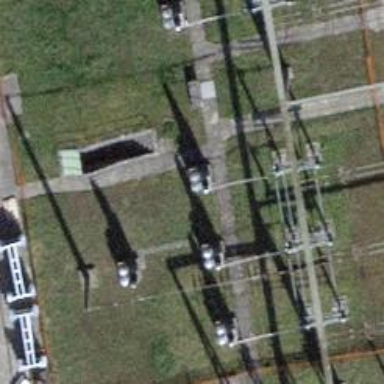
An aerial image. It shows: Insulator used in power equipment.